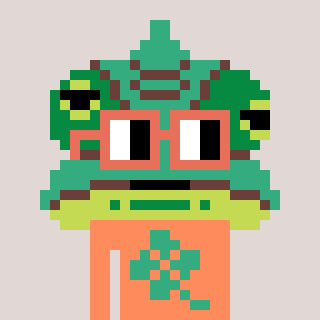
a pixel art character with square orange glasses, a chameleon-shaped head and a peachy-colored body on a warm background